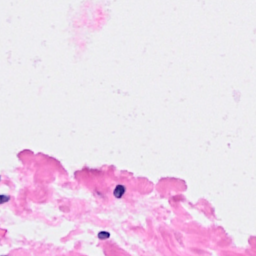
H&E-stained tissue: Breast